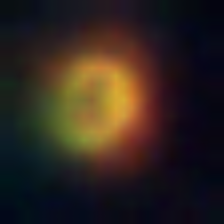
Taxon: NanoPlankton
Group: Other